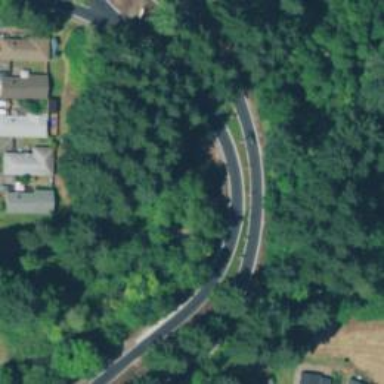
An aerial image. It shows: Tertiary road passing over bridge.